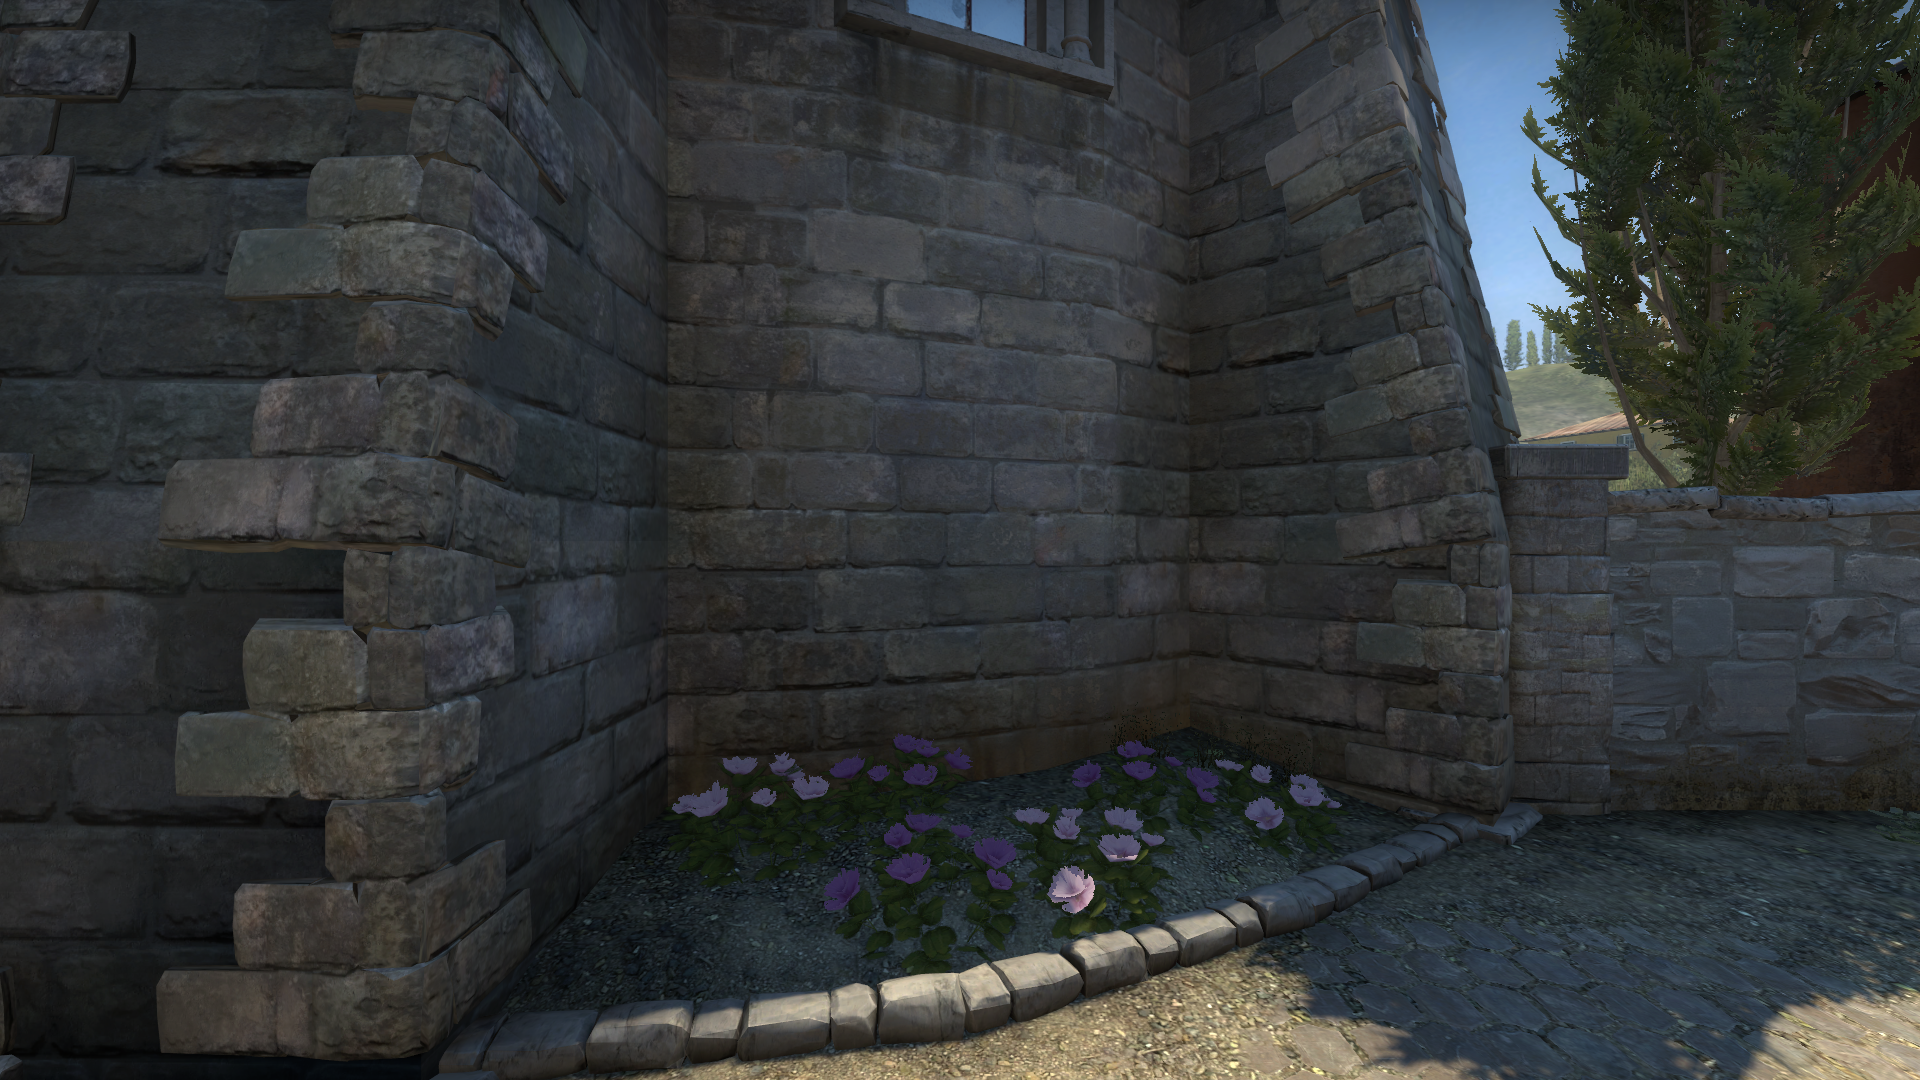
Map: de_inferno